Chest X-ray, PA view. Patient: 13 years old, sex F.
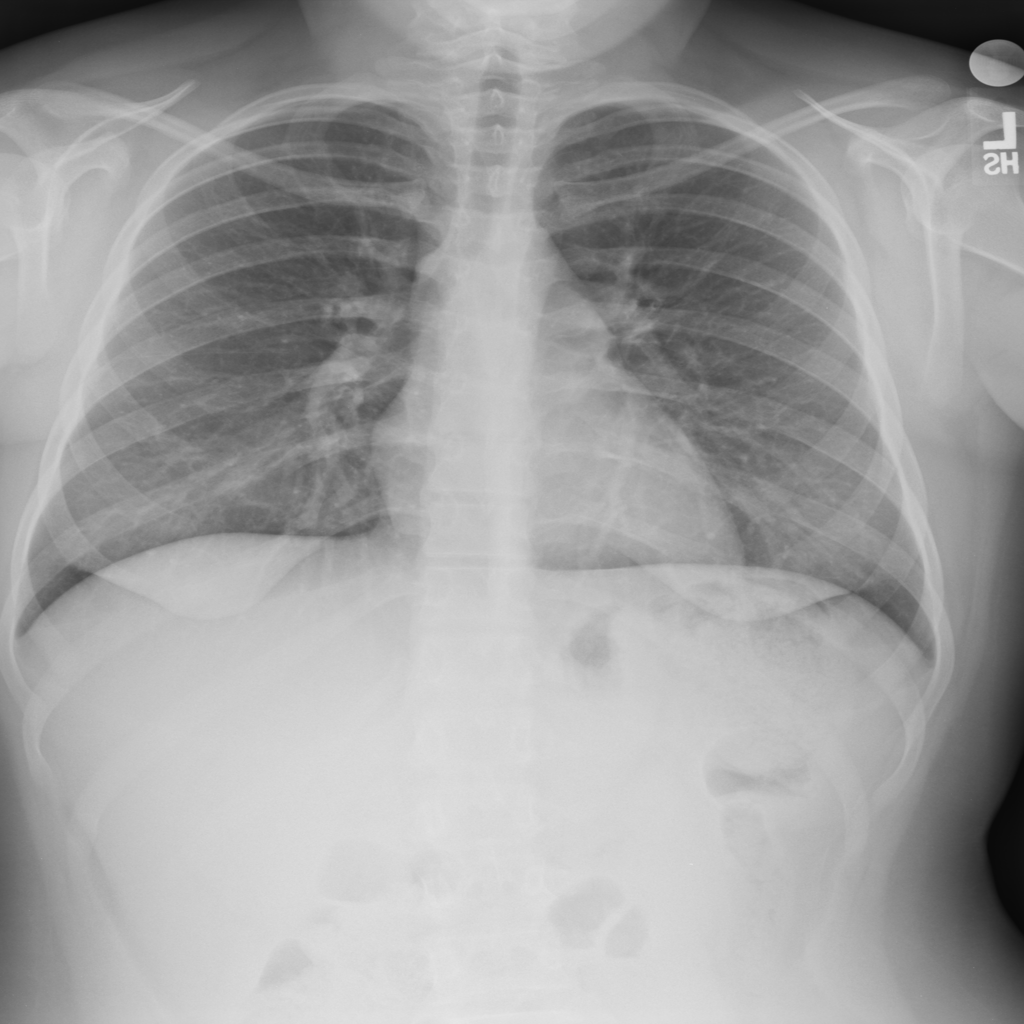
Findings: No Finding